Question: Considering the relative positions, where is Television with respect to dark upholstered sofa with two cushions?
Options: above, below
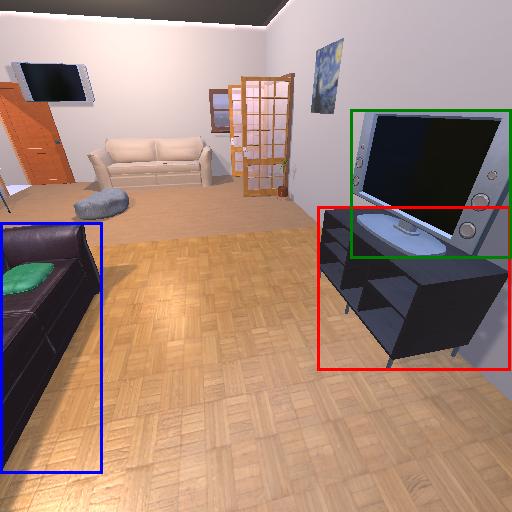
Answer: above